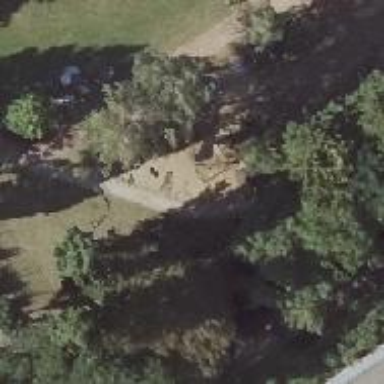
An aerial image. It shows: Playground featuring swings.